Interaction volume radius: 10 \u00c5
Interaction volume height: 30 \u00c5
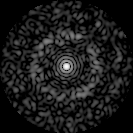
Disorder parameter: 0.8349